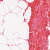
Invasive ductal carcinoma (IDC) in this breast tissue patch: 0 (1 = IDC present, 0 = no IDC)